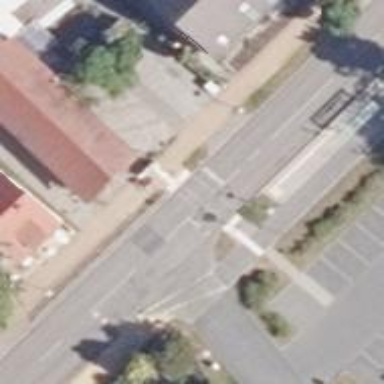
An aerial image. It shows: Traffic signals at road crossing.